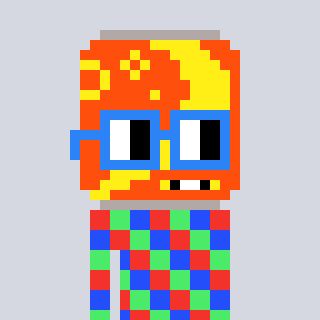
a pixel art character with square blue glasses, a pop-shaped head and a redpinkish-colored body on a cool background